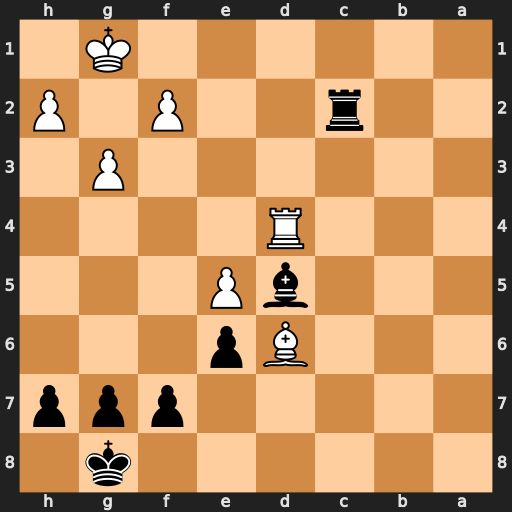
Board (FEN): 6k1/5ppp/3Bp3/3bP3/3R4/6P1/2r2P1P/6K1
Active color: b
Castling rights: -
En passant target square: -
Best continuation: Rc1+ Rd1 Rxd1#